Question: I've seen a number of questions about this issue but no conclusive answers. I am having trouble calling a Java class from my Worklight adapter implementation. I replaced my code with the code from the IBM Worklight Java Adapter tutorial and it fails in the exact same way. Furthermore I found a response on IBM's site saying the Java 1.7 compiler might cause this problem and to use Java 1.6 instead. I validated that my compiler in Eclipse is Java 1.6.

My Java classes all begin with com (e.g. com.worklight.customcode).
I've tried both calling public static methods (using the proper syntax) as well as instantiating the object and calling the method. As mentioned above, I've also validated I'm using the Java 1.6 compiler.
Here are some code samples:
Adapter implementation file:
'''
function addTwoIntegers(a,b){
return {
result: com.worklight.customcode.Calculator1.addTwoIntegers(a,b)
};
}
'''
Java file (unedited IBM Worklight sample):
package com.worklight.customcode;
'''
import java.util.logging.Logger;
public class Calculator1 {
private final static Logger logger = Logger.getLogger(Calculator1.class.getName());
public static int addTwoIntegers(int first, int second){
logger.info("addTwoIntegers invoked");
return first + second;
}
public int subtractTwoIntegers(int first, int second){
logger.info("subtractTwoIntegers invoked");
return first - second;
}
}
'''
Error in the console:
> TypeError: Cannot call property addTwoIntegers in object [JavaPackage
com.worklight.customcode.Calculator1]. It is not a function, it is
"object".
(%2FUsers%2Fhome%2Fdev%2Fapp%2Fappprj%2Fadapters%2Fadapter/adapter-impl.js#26)
FWLSE0101E: Caused by: null
Some of the related questions are:
- <URL>
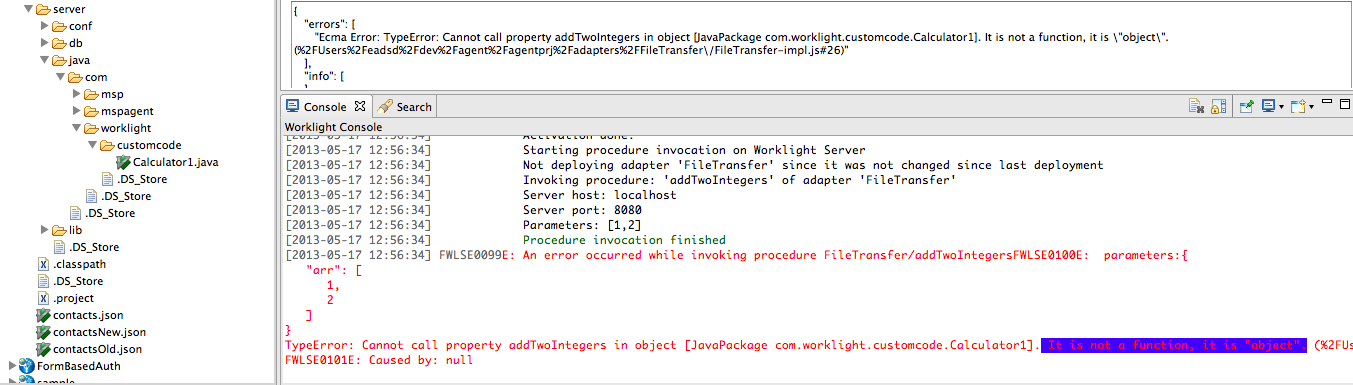
Answer: I was close, it wasn't CLASSPATH per se, but rather (apparently) Eclipse project settings.
After a week or more of chasing this off and on, I edited the .project file to include certain buildCommand tags that my project didn't have. Adding the following buildCommands to the section allowed my code to launch Java classes from JavaScript after restarting Eclipse.
'''
<buildSpec>
<buildCommand>
<name>org.eclipse.jdt.core.javabuilder</name>
<arguments>
</arguments>
</buildCommand>
<buildCommand>
<name>org.eclipse.wst.jsdt.core.javascriptValidator</name>
<arguments>
</arguments>
</buildCommand>
<buildCommand>
<name>org.eclipse.wst.common.project.facet.core.builder</name>
<arguments>
</arguments>
</buildCommand>
<buildCommand>
<name>com.worklight.studio.plugin.WorklightProjectBuilder</name>
<arguments>
</arguments>
</buildCommand>
<buildCommand>
<name>org.eclipse.wst.validation.validationbuilder</name>
<arguments>
</arguments>
</buildCommand>
</buildSpec>
'''
The .project file is located in the root of the Worklight project home (e.g. myproject/.project). I figured this out eventually, by running across a working project that did successfully call Java from JavaScript.
See <URL>
I copied the code verbatim to my project and it had the same behavior as my code. I copied my code to that project and my code worked (!!). I then compared the classpaths, which were somewhat different, but it didn't change the behavior. I inspected the .project file and noticed my file didn't have the buildCommand tags above. Instead my file had a number of externalToolBuilding tags, presumably because one of the guys on my team uses an IDE other than Eclipse and his .project became the one in the project. (I think it's Sublime, if it matters).
I don't quite understand all the details of what each of these tags do or exactly how and why Worklight and Eclipse change their behavior because of it (or why they disappeared in the first place). However, it made my code work. It only cost me a week's worth of work (ack!).
I hope this helps someone else in the future.